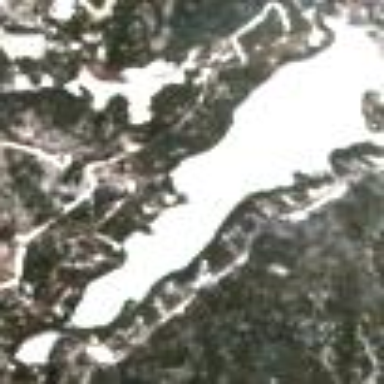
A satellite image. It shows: Serene lake.